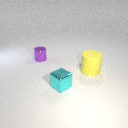
small cyan metal cube to the right of small purple metal cylinder